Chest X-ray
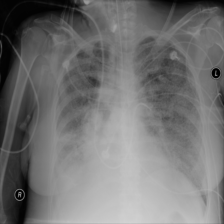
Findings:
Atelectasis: negative
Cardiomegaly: negative
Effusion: negative
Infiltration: negative
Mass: negative
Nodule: negative
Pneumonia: negative
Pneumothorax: negative
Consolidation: negative
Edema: negative
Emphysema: negative
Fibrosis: negative
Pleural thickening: negative
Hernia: negative